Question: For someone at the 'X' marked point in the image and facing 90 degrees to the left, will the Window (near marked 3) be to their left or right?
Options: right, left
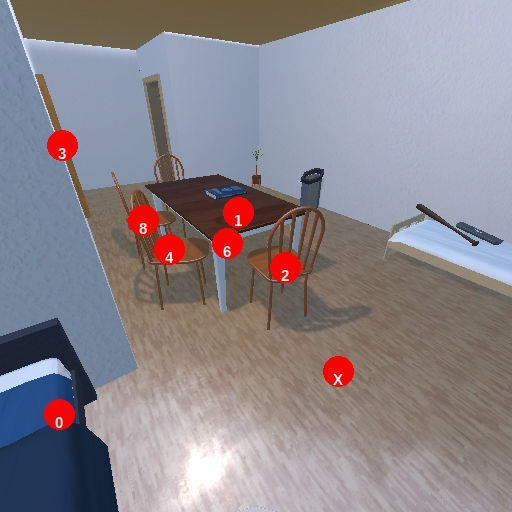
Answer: right